Question: Creating a dump file using any of the following methods is way to slow to be usable for our current scenario.
- 'procdump -ma notepad'- 'procdump notepad'-
Does anyone have any idea
- -
- 'dbghelp.dll!MiniDumpReadDumpStream+0x241a'
We are trying to create a dumpfile on a first-chance exception of a critical application with as minimal impact as possible. The application should not get suspended for more than a few seconds.

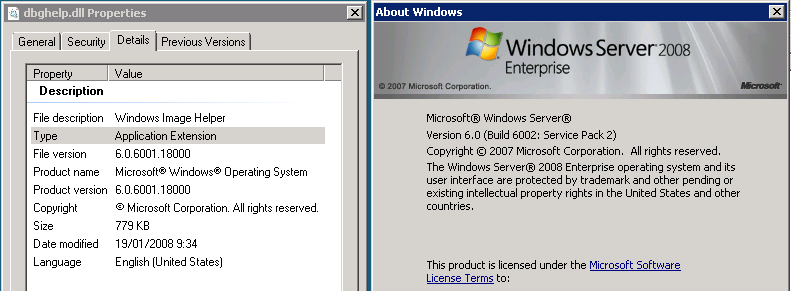
Answer: In the end, this turned out to be related to the combination of our AV and a specific dbghelp.dll version.
- - -